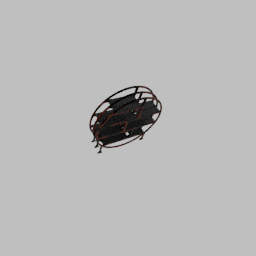
Label: furniture